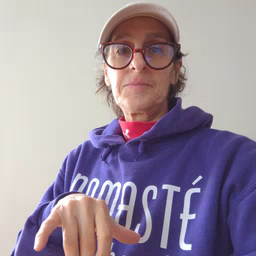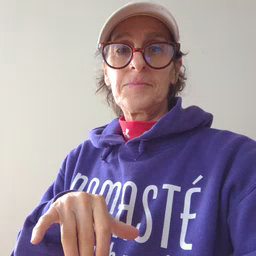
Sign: cereal